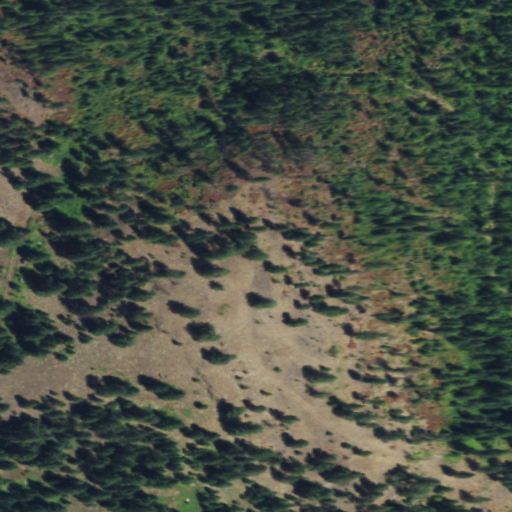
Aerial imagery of mountain in Washington named Swede Hill containing evergreen forest and shrub